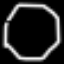
Label: octagon